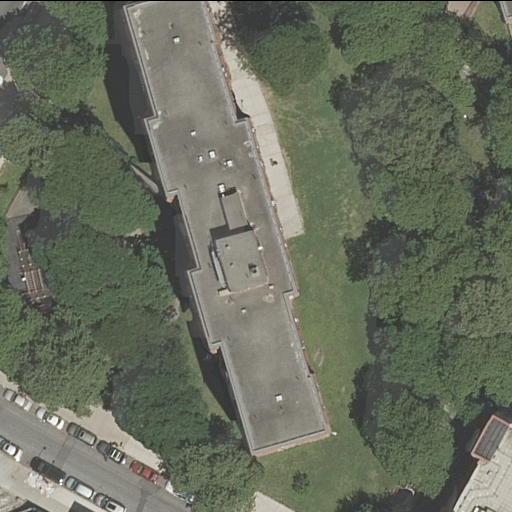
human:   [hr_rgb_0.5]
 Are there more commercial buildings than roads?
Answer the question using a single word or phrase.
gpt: no

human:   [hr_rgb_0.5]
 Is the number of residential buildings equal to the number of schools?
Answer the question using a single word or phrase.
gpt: no

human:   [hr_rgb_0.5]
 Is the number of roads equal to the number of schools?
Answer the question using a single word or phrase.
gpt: no

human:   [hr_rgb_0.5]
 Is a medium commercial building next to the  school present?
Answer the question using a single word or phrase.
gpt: no

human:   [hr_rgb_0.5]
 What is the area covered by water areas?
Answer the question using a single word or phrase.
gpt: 0m2

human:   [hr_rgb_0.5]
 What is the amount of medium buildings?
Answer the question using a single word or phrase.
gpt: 1

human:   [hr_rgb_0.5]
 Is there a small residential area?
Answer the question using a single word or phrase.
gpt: no

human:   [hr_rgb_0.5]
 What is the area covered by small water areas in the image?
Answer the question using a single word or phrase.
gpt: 0m2

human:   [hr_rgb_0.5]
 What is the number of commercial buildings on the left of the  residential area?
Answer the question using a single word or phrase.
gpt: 0

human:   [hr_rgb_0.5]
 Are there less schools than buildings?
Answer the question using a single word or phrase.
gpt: yes

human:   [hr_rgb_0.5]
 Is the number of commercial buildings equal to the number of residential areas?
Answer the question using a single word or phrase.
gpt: no

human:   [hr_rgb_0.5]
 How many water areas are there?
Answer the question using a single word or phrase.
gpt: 0

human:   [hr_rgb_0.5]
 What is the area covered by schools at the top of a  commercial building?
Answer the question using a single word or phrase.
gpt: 0m2

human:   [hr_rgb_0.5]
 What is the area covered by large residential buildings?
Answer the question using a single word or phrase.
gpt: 1524m2

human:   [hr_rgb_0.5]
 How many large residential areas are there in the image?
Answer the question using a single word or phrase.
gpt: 1

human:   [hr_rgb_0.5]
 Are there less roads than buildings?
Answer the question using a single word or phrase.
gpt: no

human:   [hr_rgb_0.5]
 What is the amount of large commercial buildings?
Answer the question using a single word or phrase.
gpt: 0

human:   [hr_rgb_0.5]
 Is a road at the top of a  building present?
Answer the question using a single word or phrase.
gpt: yes

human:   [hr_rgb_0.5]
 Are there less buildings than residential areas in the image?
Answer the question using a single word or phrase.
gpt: no

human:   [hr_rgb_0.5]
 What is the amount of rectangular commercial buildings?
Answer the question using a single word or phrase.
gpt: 0

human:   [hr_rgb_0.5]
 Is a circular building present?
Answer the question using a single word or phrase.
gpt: no

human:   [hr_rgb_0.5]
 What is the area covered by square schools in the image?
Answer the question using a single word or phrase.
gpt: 0m2

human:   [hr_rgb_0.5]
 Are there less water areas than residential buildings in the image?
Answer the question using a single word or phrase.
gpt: yes

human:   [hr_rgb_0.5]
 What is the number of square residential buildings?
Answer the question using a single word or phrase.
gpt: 0

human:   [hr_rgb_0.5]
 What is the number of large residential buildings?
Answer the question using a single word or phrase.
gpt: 1

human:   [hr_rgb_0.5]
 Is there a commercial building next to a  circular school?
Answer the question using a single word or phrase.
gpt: no

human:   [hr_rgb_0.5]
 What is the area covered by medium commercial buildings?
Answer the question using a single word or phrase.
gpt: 0m2

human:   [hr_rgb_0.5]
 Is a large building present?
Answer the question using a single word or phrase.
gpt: yes

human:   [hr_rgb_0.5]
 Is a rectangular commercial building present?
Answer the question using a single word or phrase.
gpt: no

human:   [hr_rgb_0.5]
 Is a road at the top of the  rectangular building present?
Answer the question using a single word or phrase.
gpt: no

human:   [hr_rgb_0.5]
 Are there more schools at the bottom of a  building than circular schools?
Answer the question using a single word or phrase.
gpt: yes

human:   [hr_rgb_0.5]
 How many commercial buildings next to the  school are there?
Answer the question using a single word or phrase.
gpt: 0

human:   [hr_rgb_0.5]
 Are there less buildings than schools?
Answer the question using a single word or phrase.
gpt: no

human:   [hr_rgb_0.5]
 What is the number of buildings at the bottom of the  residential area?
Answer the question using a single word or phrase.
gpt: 1

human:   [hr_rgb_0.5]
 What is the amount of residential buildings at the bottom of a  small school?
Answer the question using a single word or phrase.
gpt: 0

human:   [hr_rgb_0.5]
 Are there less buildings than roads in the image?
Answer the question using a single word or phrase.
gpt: yes